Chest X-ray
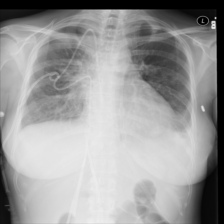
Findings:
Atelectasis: negative
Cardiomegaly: negative
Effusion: positive
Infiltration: negative
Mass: negative
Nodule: negative
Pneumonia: negative
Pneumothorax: negative
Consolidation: negative
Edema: negative
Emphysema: negative
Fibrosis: negative
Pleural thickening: negative
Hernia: negative